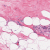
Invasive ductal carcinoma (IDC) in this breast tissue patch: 0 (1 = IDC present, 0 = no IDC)